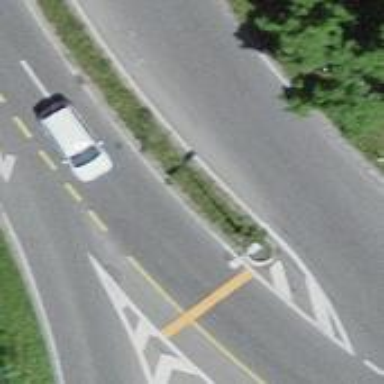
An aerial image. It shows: Secondary road with dedicated cycle lane and separate sidewalk.